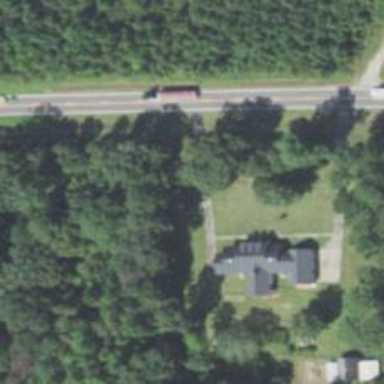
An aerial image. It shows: Driveway leading to service road.